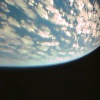
Label: cloud